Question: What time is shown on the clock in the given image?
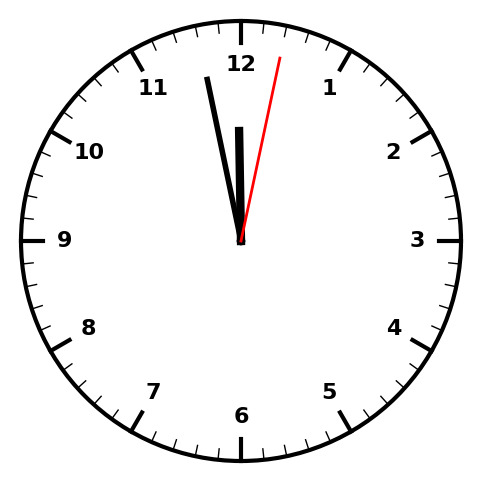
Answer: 11:58:02